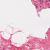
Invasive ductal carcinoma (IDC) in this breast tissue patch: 0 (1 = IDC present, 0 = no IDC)